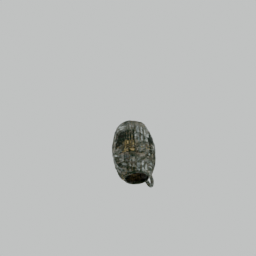
Label: nature